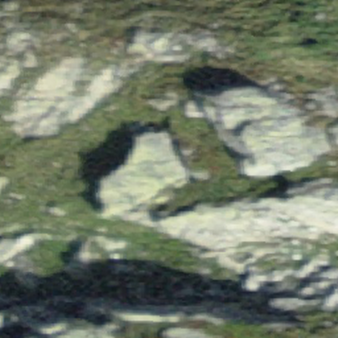
Label: bouldering_area